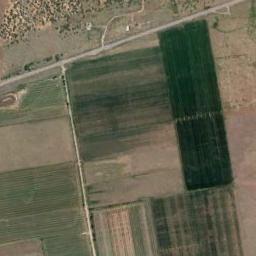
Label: rectangular_farmland